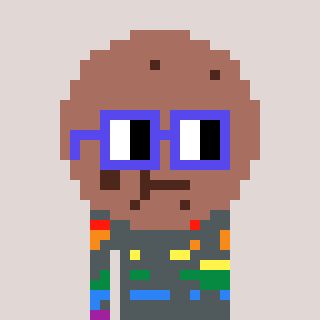
a pixel art character with square blue glasses, a cookie-shaped head and a bege-colored body on a warm background